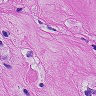
Metastatic tissue present: yes